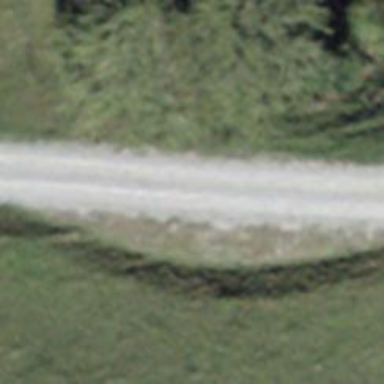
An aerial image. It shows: Passing place on the road.